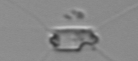
Label: Chaetoceros_didymus